Question: '''
<span class="my-icon">
Club Members
</span>
'''
CSS :
'''
.my-icon {
position: relative;
display: inline-block;
width: 10em;
height: 6em;
border: .5em solid blue;
top: 2em;
text-align: center;
padding-top: 1em;
font-family: sans-serif;
text-transform: uppercase;
z-index: 5;
background-color: #fff;
}
.my-icon::before {
position: absolute;
border: 2em solid #fff;
border-bottom: none;
border-top-right-radius: 2em;
border-top-left-radius: 2em;
left: 3em;
top: -2em;
content:'';
z-index: 3;
}
.my-icon::after {
position: absolute;
border: 2.5em solid blue;
border-bottom: none;
border-top-right-radius: 2.5em;
border-top-left-radius: 2.5em;
left: 2.5em;
top: -2.5em;
content:'';
z-index: 1;
}
'''
This is the output of what I will get :

<URL> of the above html.
I want to paint the tomb red. How do I do this ?
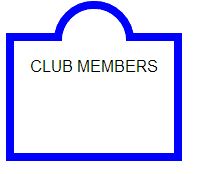
Answer: Change the 'border' property in '.my-icon::before' to : 'border: 2em solid red;'